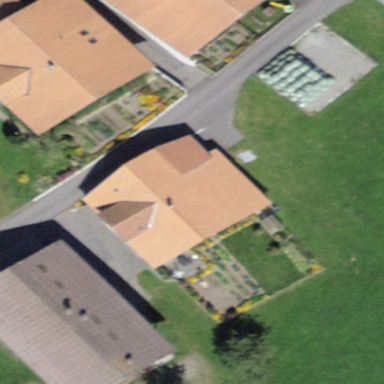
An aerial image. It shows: Residential building.